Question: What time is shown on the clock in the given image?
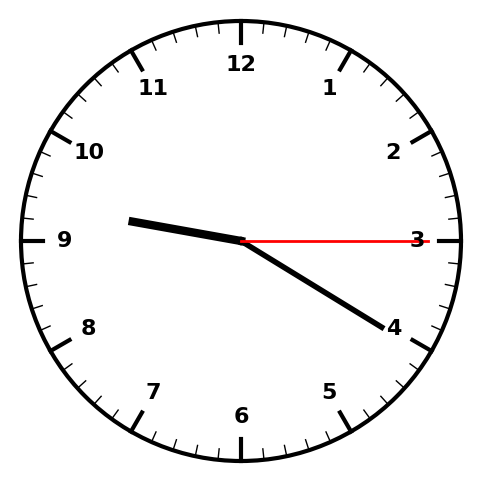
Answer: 09:20:15